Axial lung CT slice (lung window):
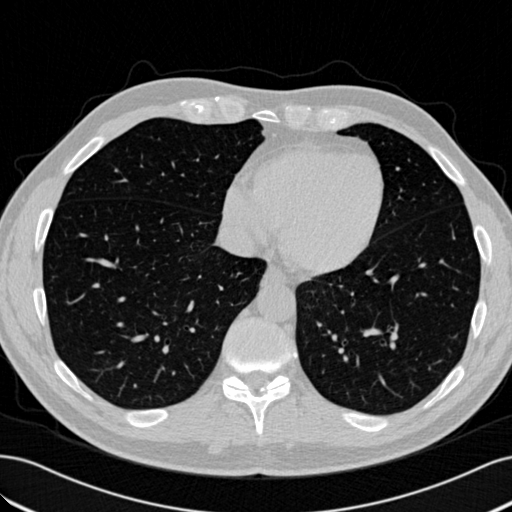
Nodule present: no